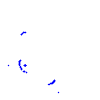
Particle: proton